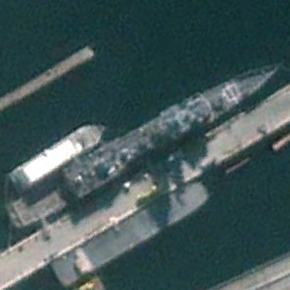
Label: cruiser